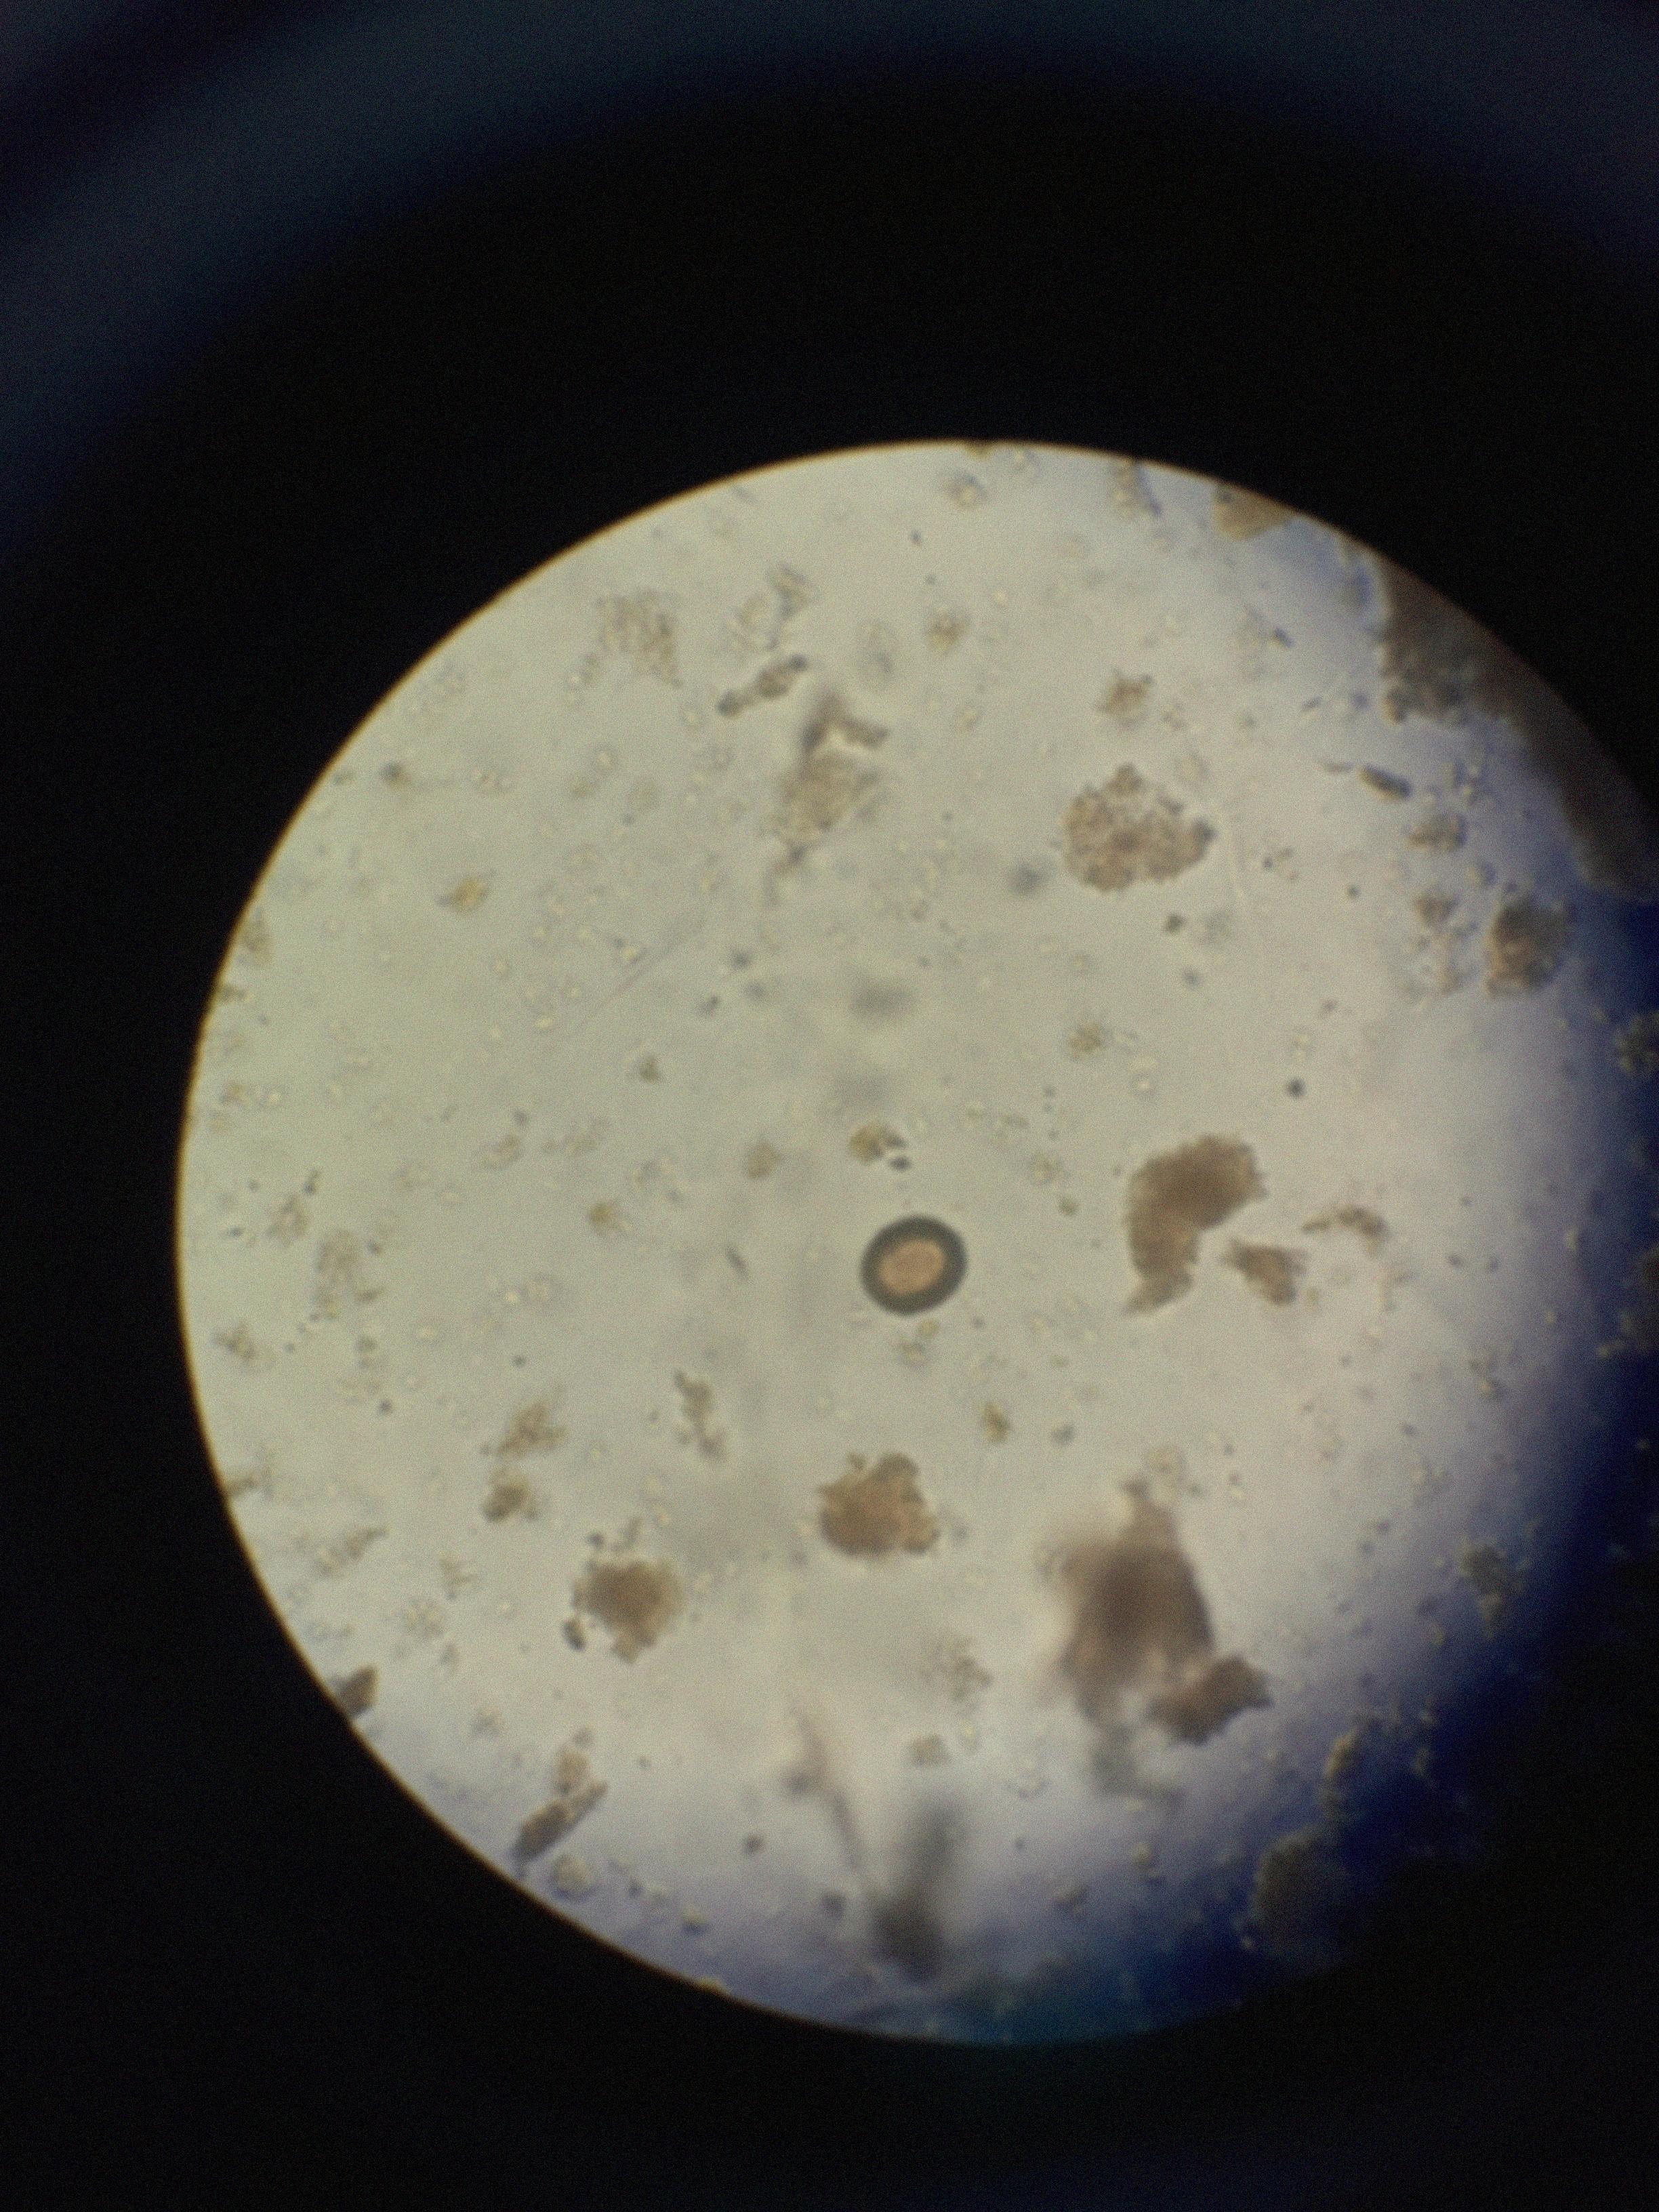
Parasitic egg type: Taenia spp. egg